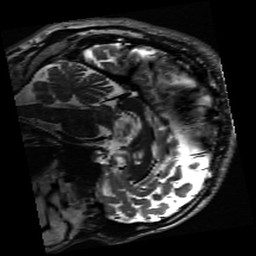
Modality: inplaneT2
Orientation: sagittal